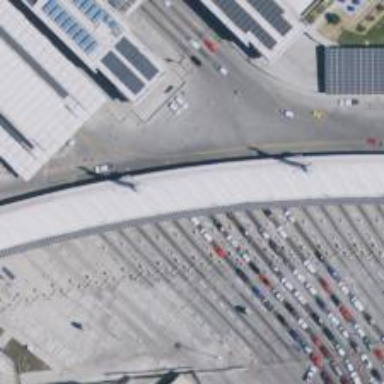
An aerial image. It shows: Border control barrier.